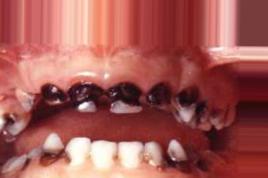
Condition: Caries